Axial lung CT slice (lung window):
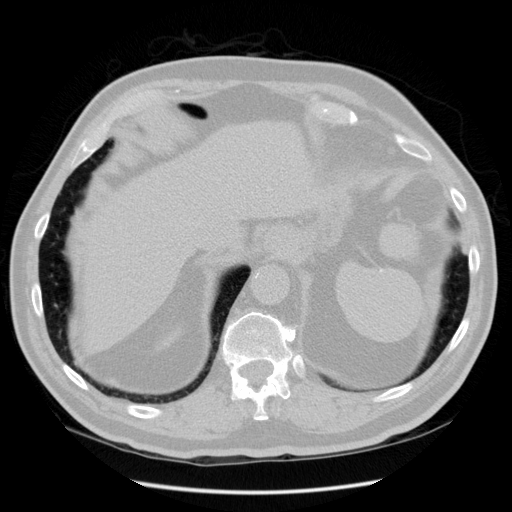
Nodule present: no